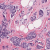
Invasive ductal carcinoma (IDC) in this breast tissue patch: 1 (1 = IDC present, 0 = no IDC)